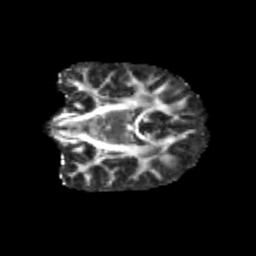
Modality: FA
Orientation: coronal
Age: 11
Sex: male
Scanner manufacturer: siemens
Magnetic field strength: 3 T
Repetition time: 3.8 s
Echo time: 0.07 s